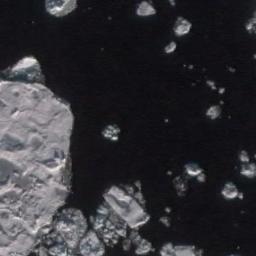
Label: sea_ice